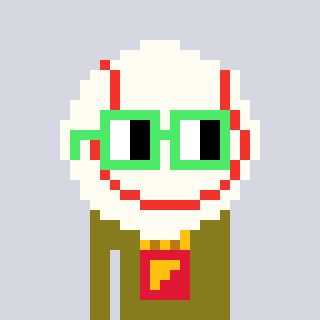
a pixel art character with square light green glasses, a baseball ball-shaped head and a gunk-colored body on a cool background